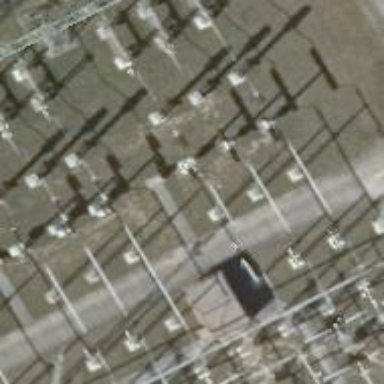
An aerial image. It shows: Outdoor switch with three cables connected.